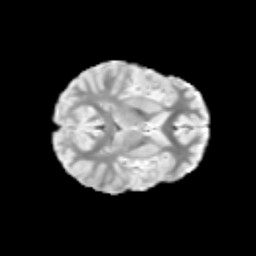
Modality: T2w
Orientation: axial
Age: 10
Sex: male
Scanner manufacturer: siemens
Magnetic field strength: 3 T
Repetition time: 3.8 s
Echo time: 0.07 s